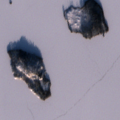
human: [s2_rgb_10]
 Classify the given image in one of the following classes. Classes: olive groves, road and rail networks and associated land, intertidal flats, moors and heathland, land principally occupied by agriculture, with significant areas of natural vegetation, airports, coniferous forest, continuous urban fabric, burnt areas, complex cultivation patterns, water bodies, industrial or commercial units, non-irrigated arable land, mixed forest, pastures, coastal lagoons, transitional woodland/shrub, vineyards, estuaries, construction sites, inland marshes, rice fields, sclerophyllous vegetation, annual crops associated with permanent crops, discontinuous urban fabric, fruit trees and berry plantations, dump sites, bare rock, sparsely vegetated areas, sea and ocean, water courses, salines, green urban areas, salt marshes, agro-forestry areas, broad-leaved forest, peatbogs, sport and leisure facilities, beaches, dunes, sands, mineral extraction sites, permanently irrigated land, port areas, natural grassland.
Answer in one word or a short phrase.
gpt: water bodies